Interaction volume radius: 5 \u00c5
Interaction volume height: 25 \u00c5
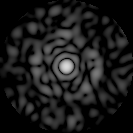
Disorder parameter: 0.8355